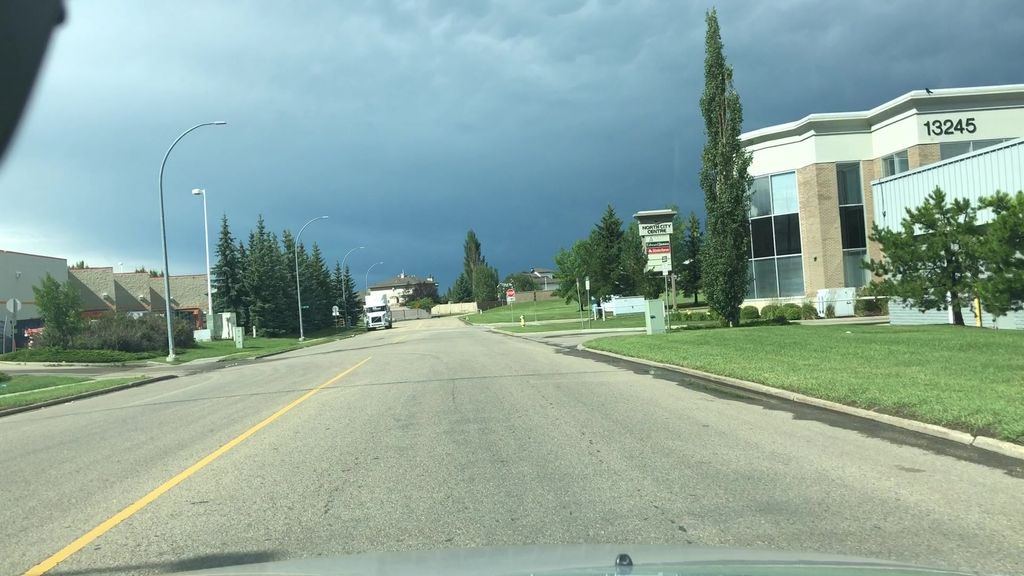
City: edmonton